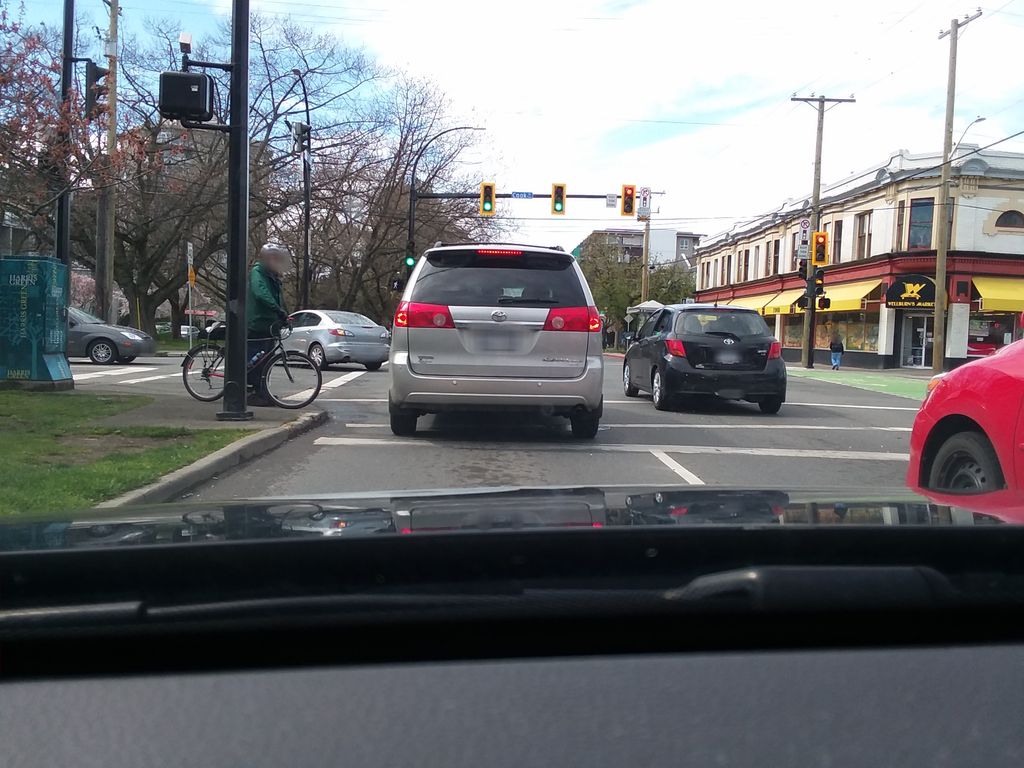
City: victoria